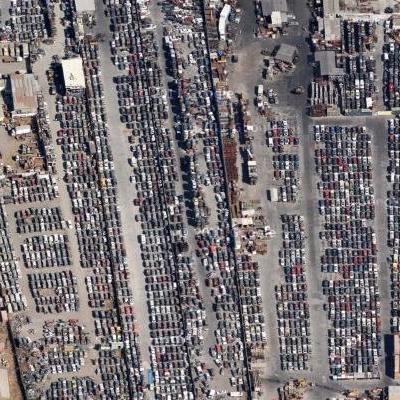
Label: Parking